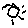
Label: sun